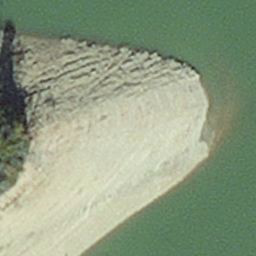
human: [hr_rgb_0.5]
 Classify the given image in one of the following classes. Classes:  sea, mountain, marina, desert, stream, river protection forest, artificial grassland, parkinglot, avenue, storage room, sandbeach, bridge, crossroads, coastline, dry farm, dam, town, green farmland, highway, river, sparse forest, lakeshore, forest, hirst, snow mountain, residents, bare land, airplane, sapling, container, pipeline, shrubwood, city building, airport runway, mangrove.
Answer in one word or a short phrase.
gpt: hirst